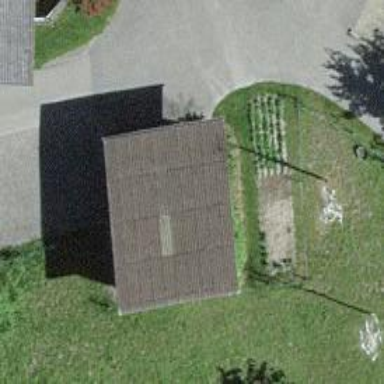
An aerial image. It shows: Shed building.